Question: I am trying to change size Page titles. But I am not able change it.
I have found CSS for nav bar in custom.css as below:
'''
#navigation {
position: relative;
z-index: 3;
li {
border: solid #E2E3E3;
border-width: 0 1px;
display: none;
/* WIDTH:33.333%; */
&:first-child {
border-left-width: 0;
}
}
}
'''
Although, width is commented or removed from li, I am seeing width of nav bar 33.333% only.
What is that I am missing? Can someone help me?
Thanks for your help!
Here is how my page's nav bar look alike:

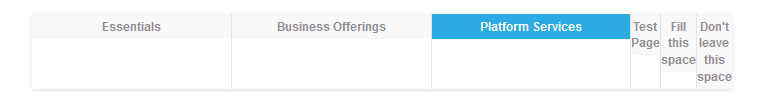
Answer: Liferay's welcome theme come with sas compilation. Inside compiled CSS, you need to change properties of CSS and then those will be accepted as final values.